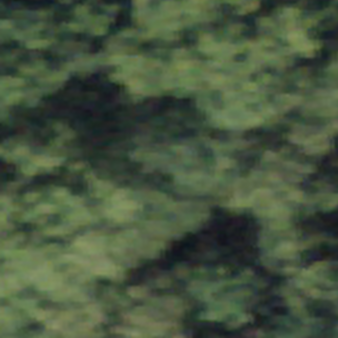
Label: other